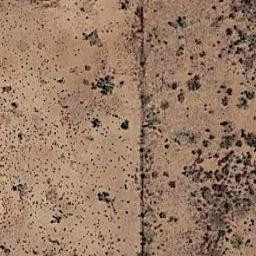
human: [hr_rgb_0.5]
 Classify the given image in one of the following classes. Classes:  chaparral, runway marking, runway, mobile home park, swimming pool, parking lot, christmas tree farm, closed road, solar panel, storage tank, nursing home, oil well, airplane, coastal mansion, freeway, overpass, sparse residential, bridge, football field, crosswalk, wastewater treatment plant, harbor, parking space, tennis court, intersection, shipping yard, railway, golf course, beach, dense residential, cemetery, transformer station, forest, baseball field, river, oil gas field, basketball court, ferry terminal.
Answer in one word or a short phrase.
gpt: chaparral